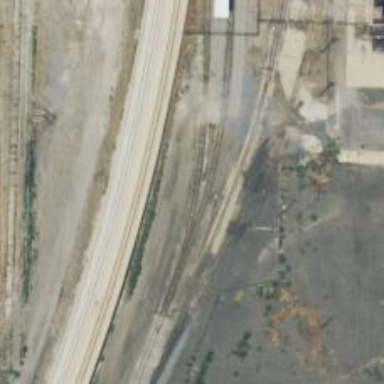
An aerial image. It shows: Railway yard used for servicing trains.